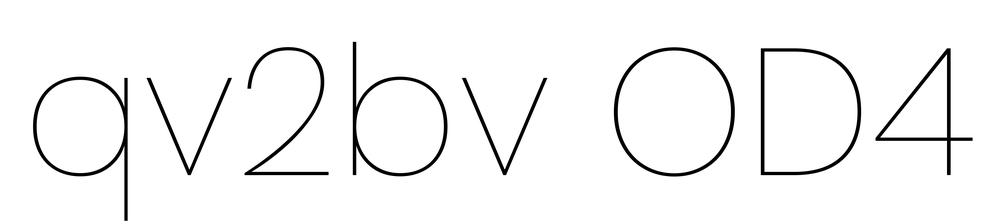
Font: Poppins-Thin